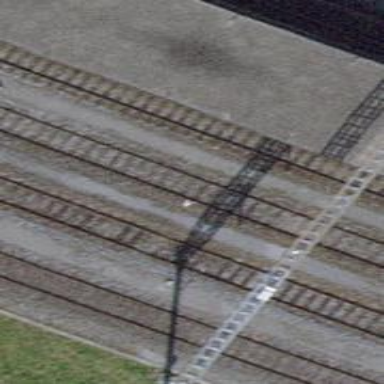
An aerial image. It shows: Public transport stop position along the railway.